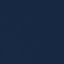
Land use / land cover: SeaLake